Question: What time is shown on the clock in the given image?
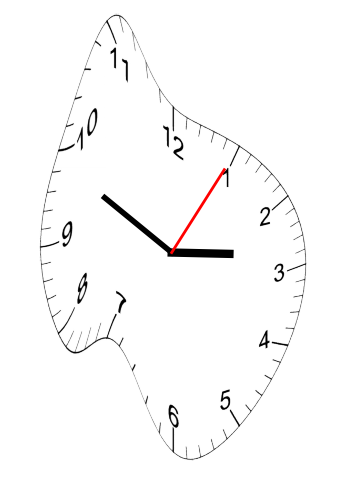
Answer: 02:49:05